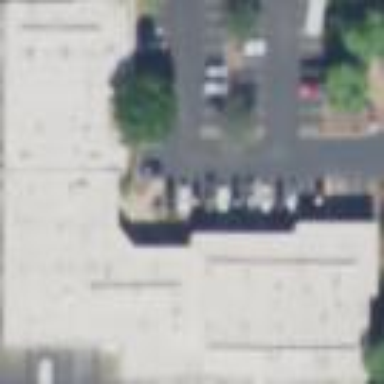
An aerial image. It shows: Commercial building.